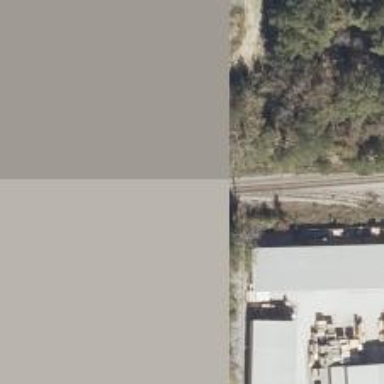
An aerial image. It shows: Abandoned railway spur for lumber freight services.